Question: It's trivial, I know, but yesterday, out of nowhere, Visual Studio 2012 Professional started displaying "Solution Explorer", "Team Explorer - Home", etc. in the tabs instead of nice little icons. Does anyone know how to bring back the icons?

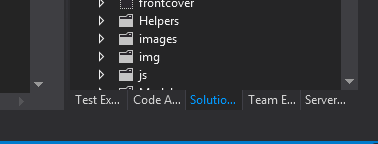
Answer: Icons are displayed when the widths of the tabs are too narrow. To get the icons back, either make the pane narrower or dock some more tabs in that pane.